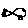
Label: fish